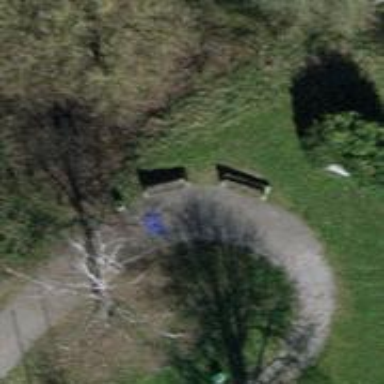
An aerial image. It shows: Brown bench in the vicinity.